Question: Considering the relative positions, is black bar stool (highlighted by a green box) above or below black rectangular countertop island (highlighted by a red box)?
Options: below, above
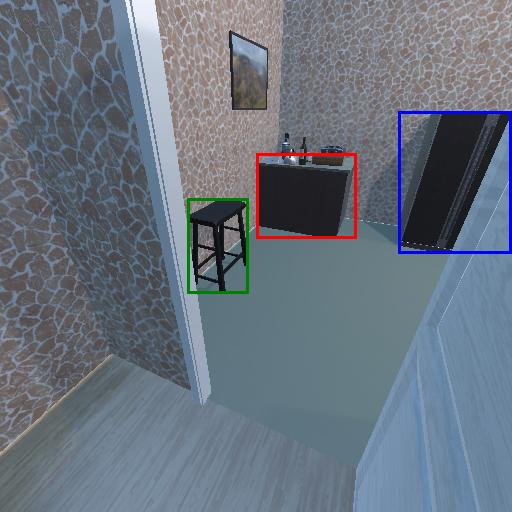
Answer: below